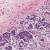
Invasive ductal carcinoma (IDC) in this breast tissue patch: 1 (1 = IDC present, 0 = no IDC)